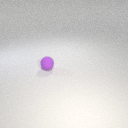
small purple rubber sphere